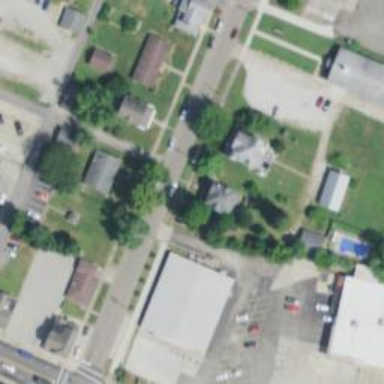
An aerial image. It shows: Alley classified as service road.